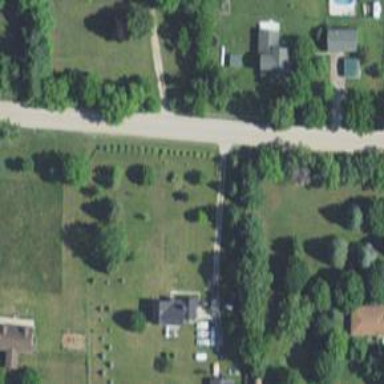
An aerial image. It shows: Driveway.